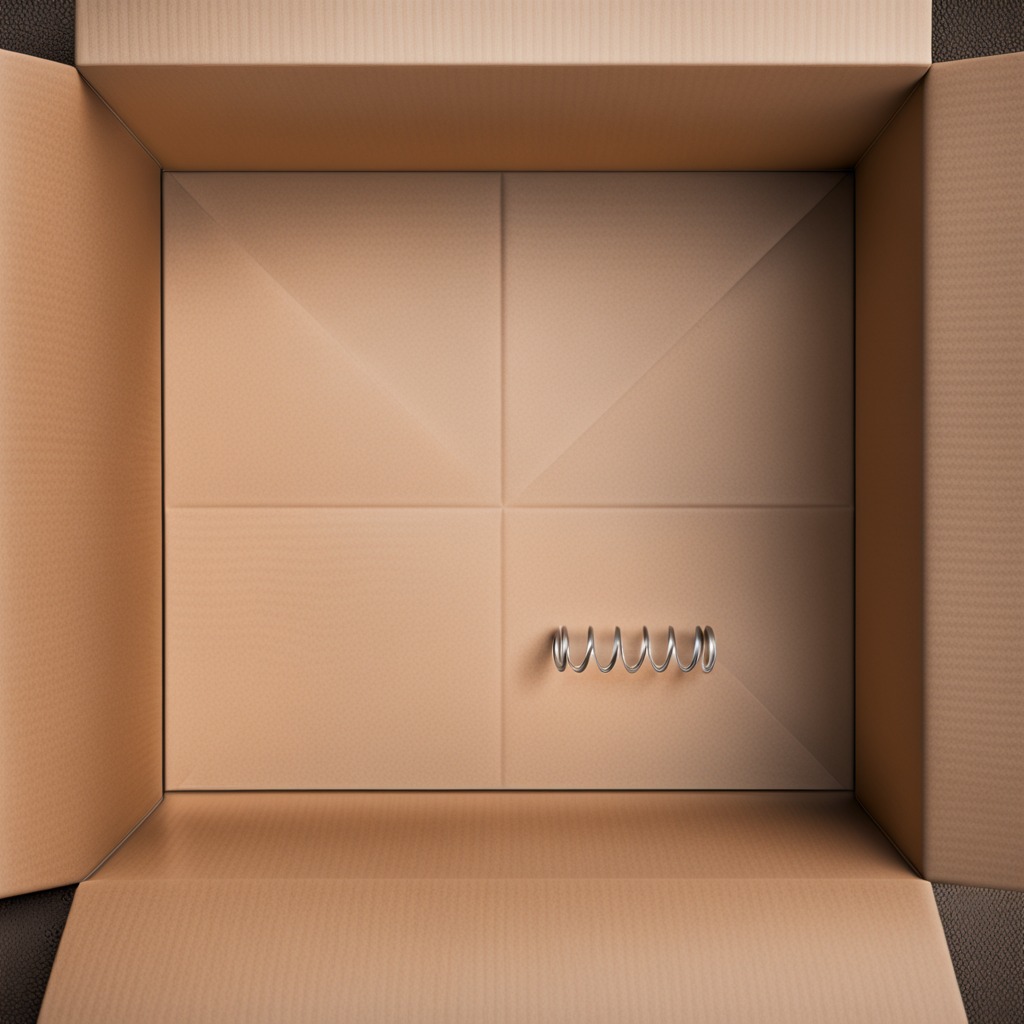
A coiled metal spring is lying on the cardboard box surface in an outdoor workshop during daytime bright natural light soft shadows slightly creased but